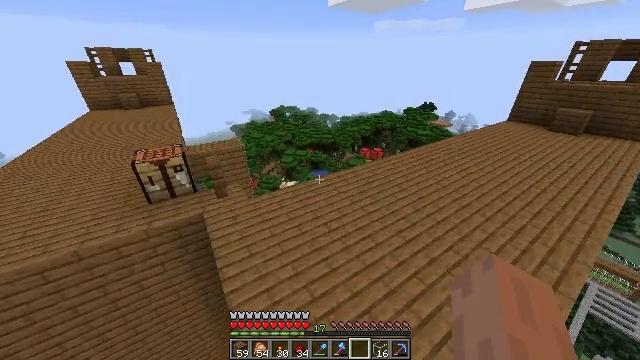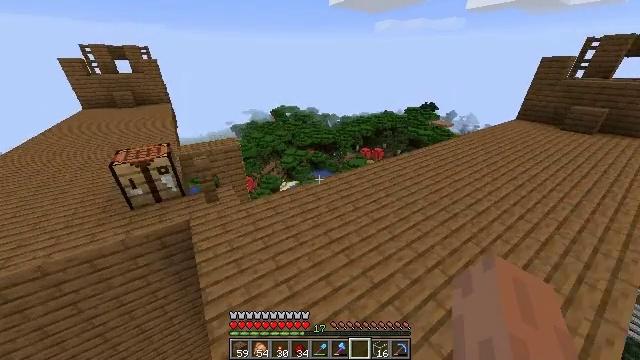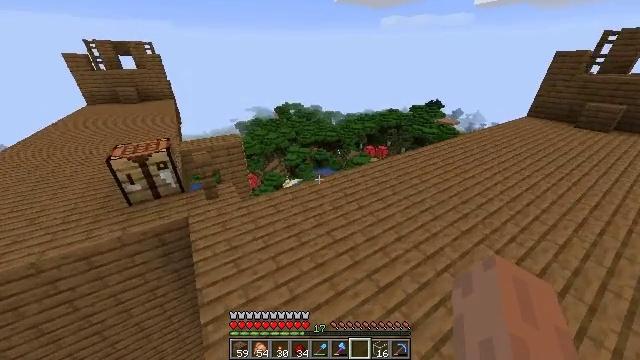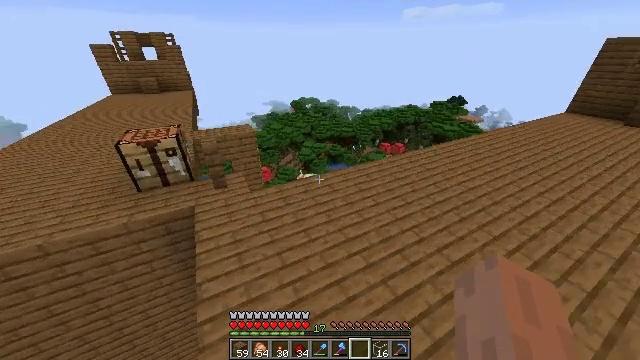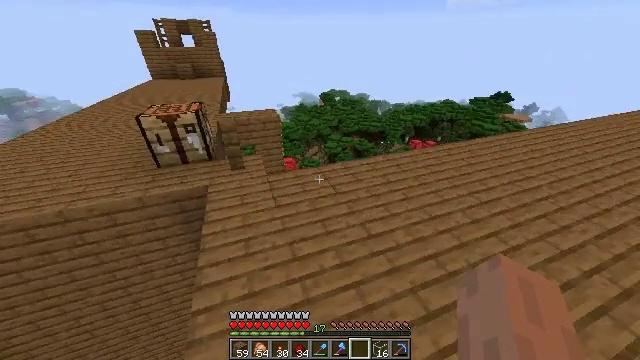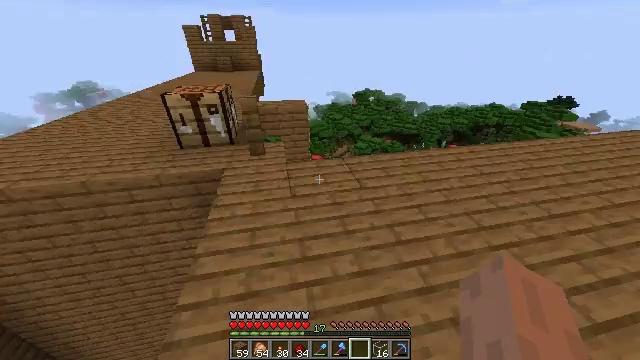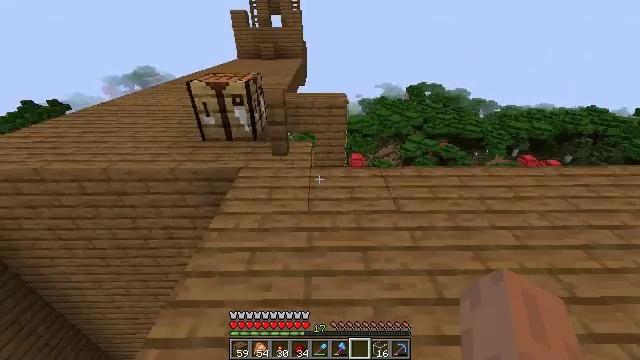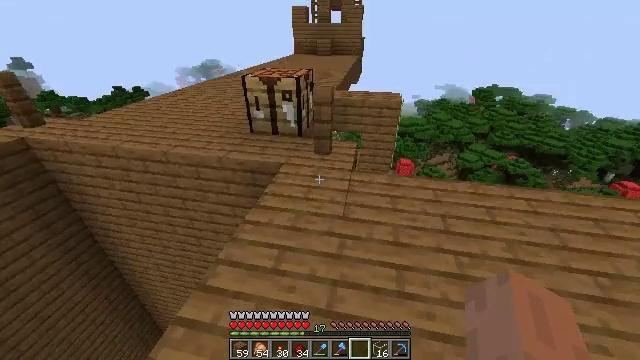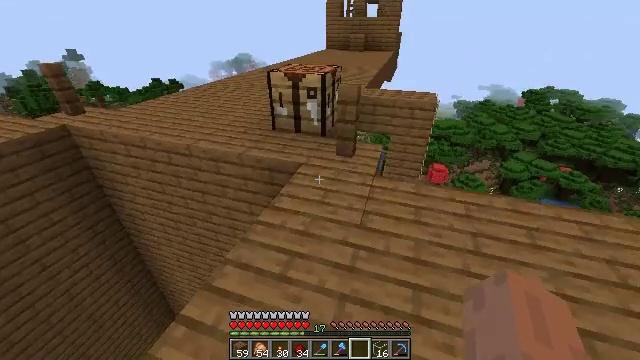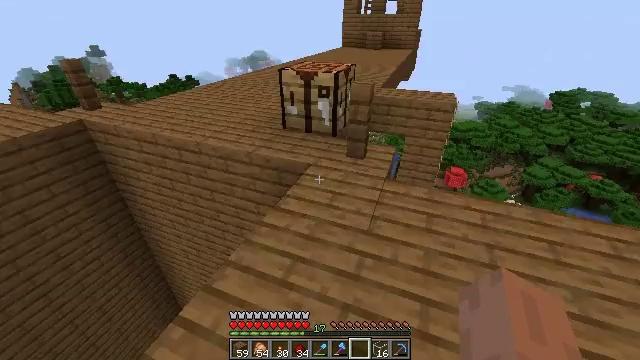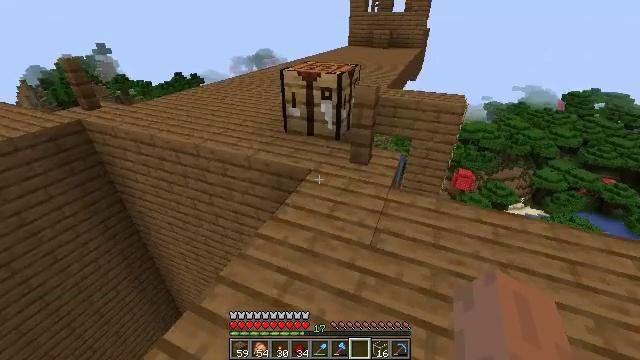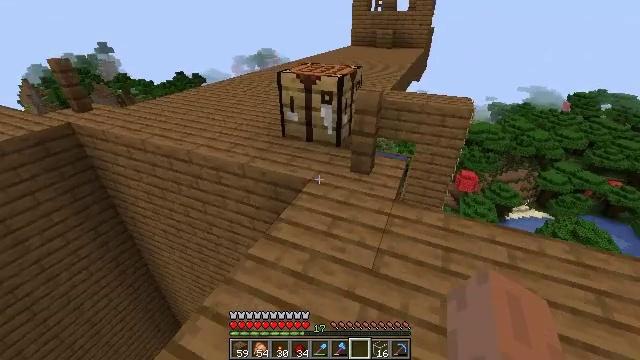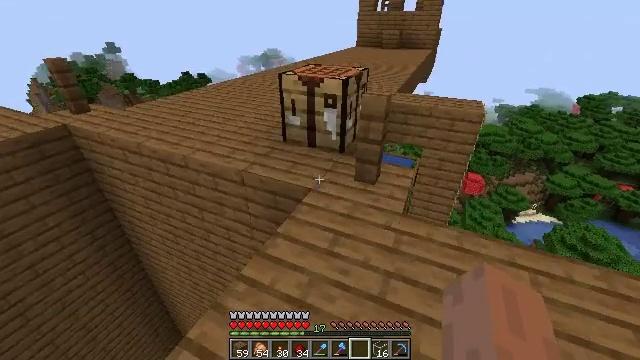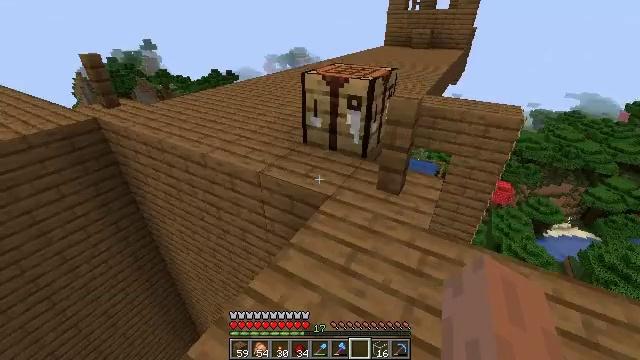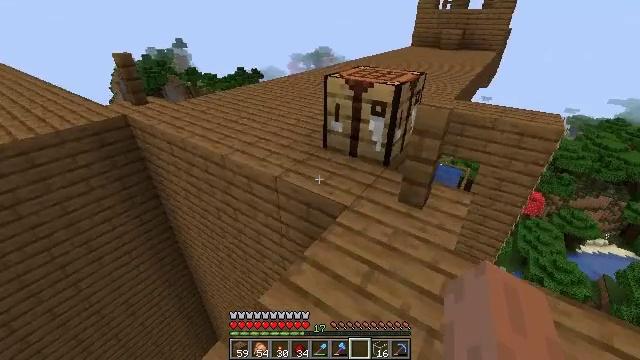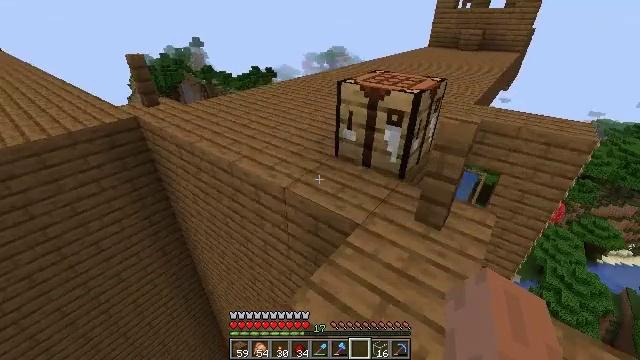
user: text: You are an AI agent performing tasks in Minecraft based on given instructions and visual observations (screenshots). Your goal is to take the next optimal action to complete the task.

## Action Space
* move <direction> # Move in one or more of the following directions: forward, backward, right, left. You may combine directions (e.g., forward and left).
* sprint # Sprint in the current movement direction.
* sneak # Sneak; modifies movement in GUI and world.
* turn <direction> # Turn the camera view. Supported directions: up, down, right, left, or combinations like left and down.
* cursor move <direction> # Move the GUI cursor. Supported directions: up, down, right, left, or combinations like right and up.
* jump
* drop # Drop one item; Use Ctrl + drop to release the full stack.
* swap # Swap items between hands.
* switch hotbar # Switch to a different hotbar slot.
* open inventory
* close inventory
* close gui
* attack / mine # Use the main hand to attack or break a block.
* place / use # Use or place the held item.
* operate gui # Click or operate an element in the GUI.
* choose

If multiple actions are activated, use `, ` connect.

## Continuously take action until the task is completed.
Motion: motion action
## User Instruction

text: Craft a brown bed.
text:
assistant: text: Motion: move forward, jump
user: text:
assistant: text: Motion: move forward, turn left, jump
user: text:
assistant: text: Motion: move forward, turn left and down
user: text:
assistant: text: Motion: move forward, turn left and down
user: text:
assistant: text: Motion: turn left
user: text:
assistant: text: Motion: turn left
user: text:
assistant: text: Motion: turn left
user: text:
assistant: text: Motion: turn left
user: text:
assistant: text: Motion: move forward, turn left
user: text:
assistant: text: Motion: move forward, turn left
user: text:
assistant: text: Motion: move forward
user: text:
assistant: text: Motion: move forward, turn left
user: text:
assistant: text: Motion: move forward, turn left
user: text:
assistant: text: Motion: move forward, turn left
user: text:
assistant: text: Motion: move forward, turn left
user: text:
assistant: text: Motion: move forward, turn left
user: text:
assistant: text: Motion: move forward, turn left, jump
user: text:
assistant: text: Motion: move forward, turn left, jump
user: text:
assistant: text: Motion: move forward, turn left, jump
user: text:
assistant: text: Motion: move forward, jump
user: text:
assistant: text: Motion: move forward, jump
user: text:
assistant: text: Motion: move forward, jump
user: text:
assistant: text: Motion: move forward, jump
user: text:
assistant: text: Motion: move forward, jump
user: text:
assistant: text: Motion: move forward, jump
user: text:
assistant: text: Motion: move forward, jump
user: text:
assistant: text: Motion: move forward, jump
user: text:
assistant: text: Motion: move forward, jump
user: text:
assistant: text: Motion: move forward, jump
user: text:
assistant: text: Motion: move forward, turn right, jump